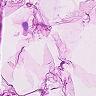
Metastatic tissue present: no